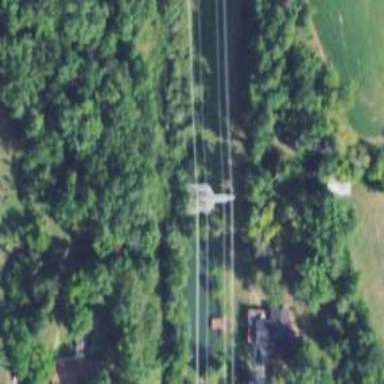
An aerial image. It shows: Lattice structure tower used for power transmission.